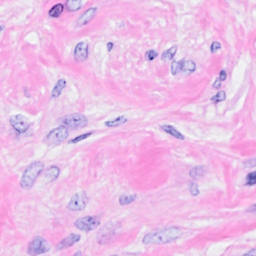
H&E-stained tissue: Breast